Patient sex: M
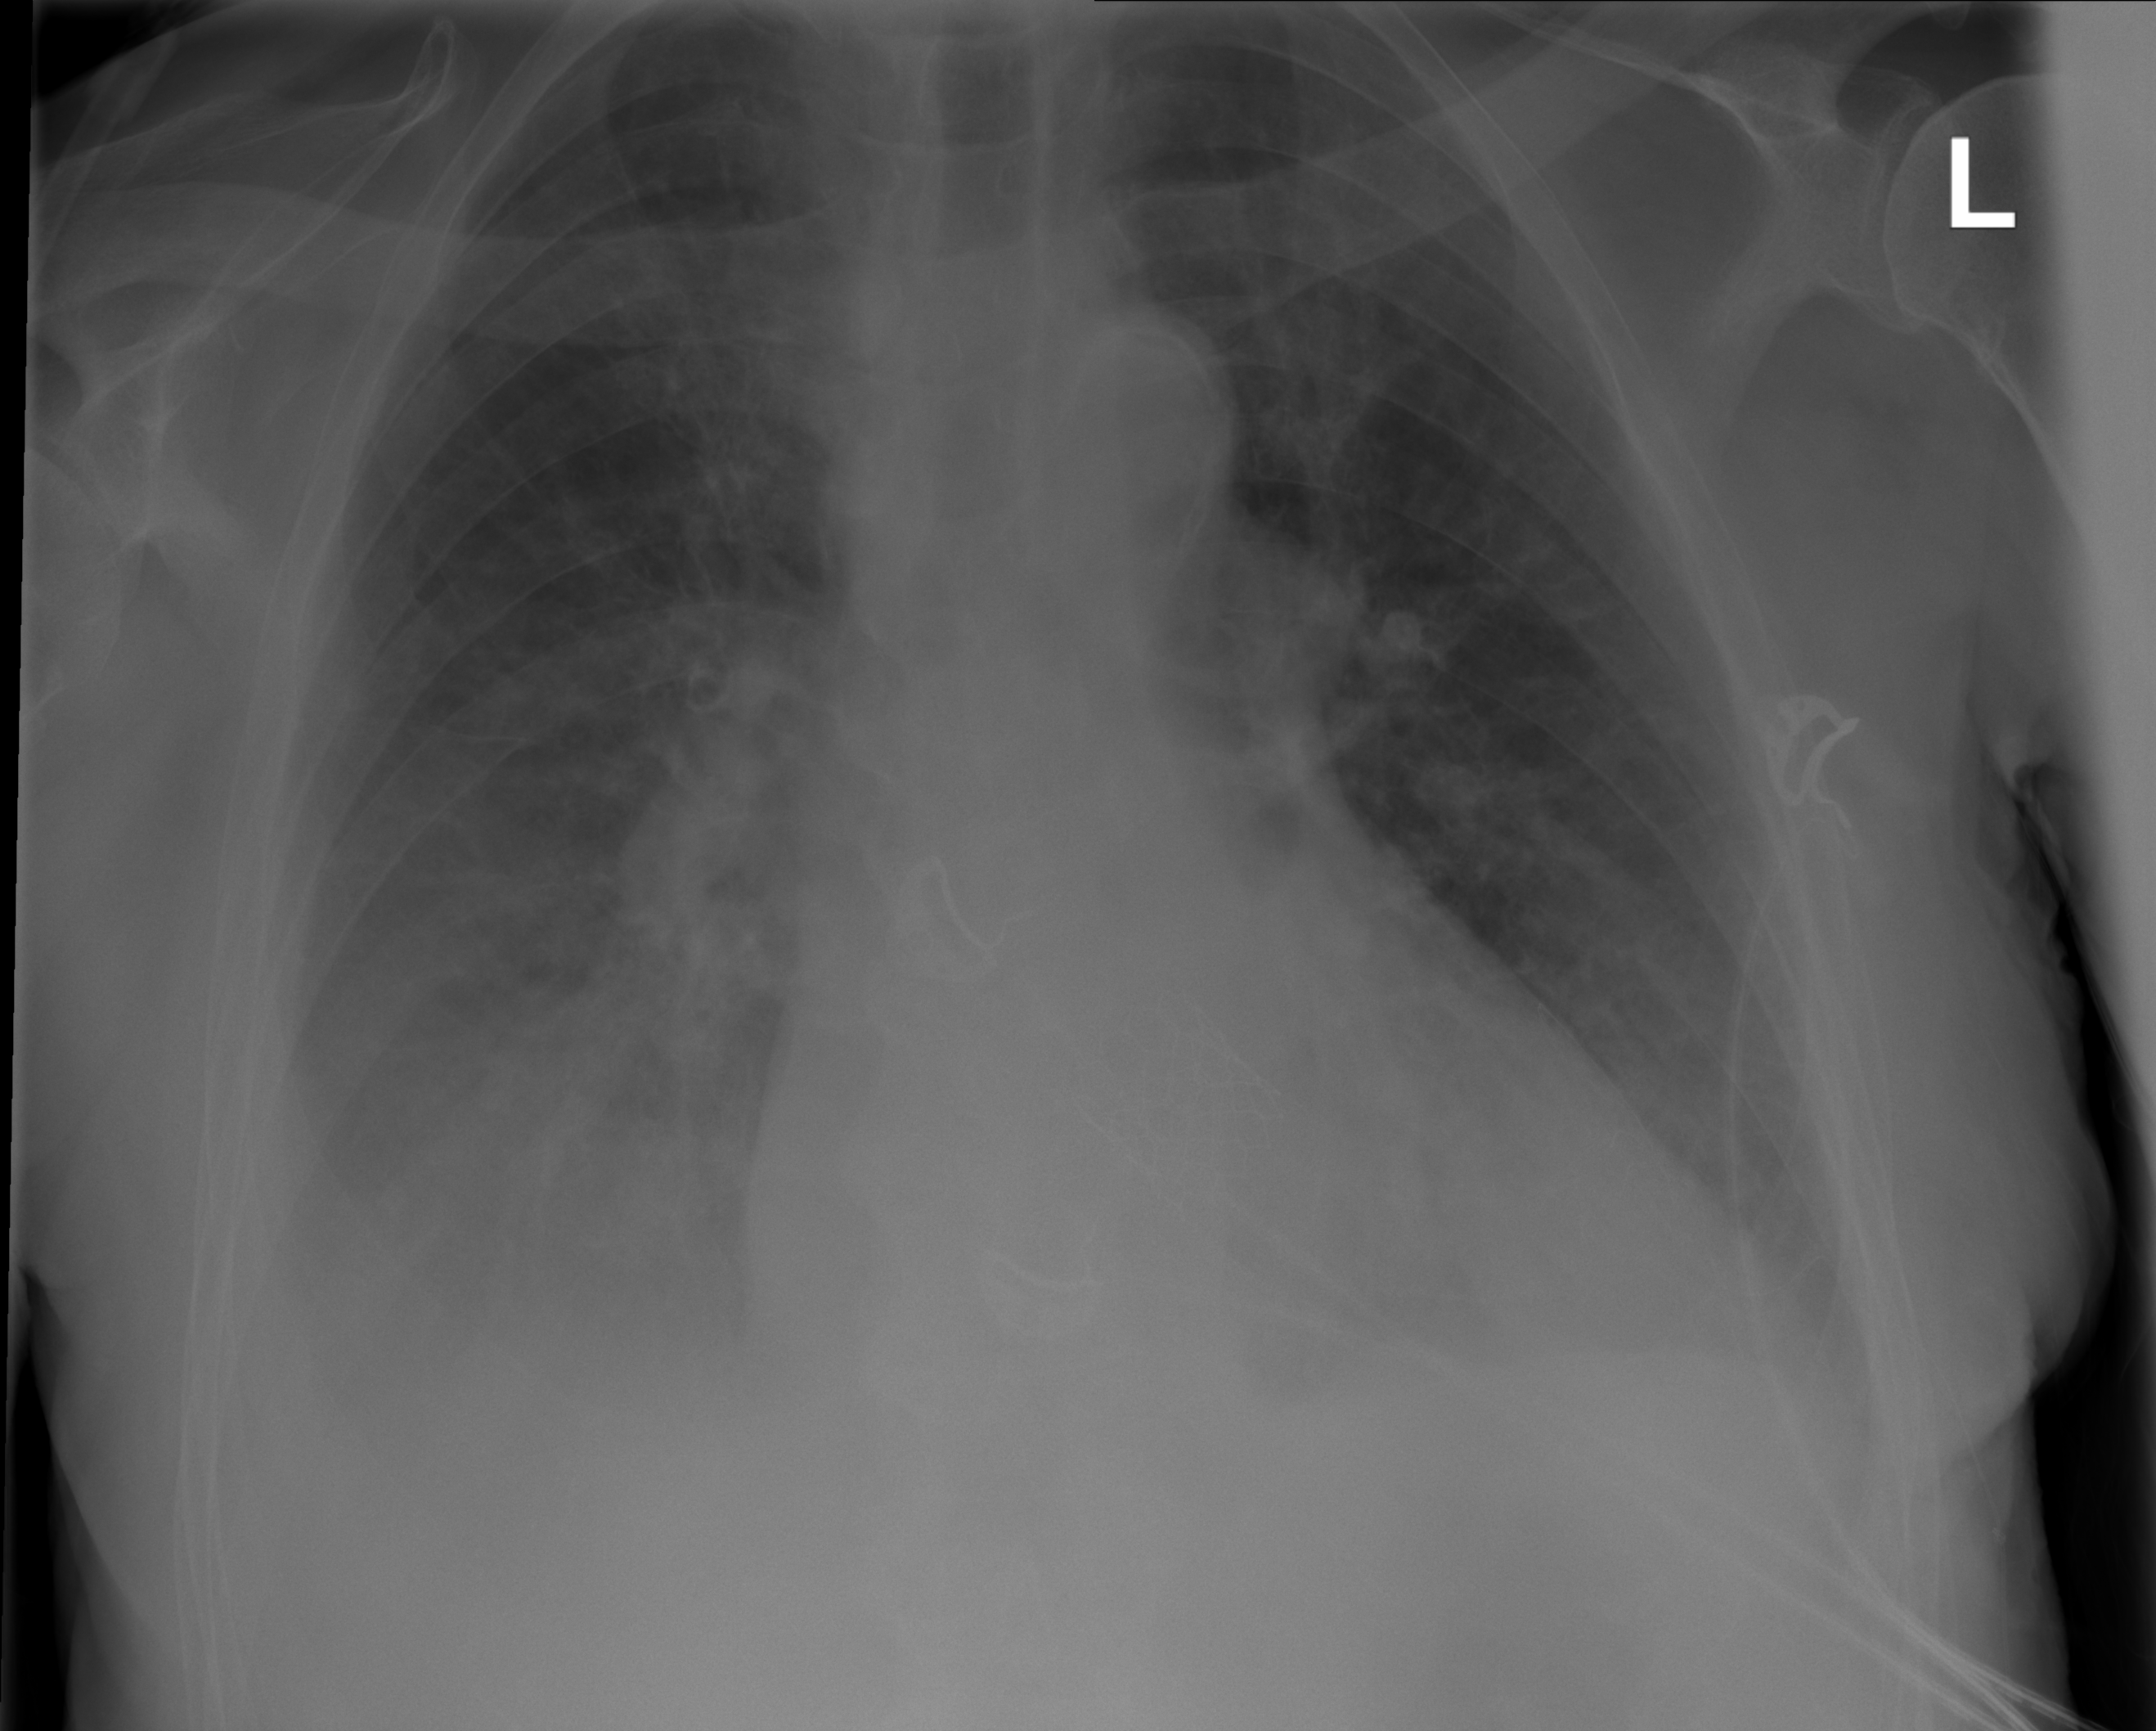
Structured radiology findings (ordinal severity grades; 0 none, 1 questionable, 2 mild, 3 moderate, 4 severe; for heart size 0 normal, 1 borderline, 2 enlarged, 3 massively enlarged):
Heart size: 2
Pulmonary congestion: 0
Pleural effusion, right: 3
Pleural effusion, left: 2
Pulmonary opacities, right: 0
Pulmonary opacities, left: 0
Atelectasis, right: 2
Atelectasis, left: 0